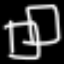
Label: square